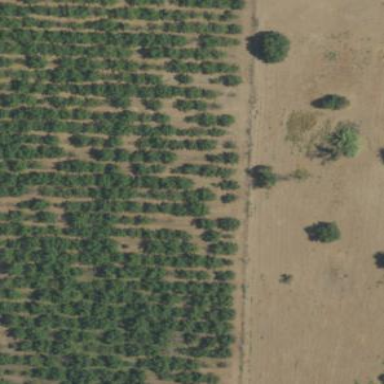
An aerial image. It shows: Orchard with field cropland.